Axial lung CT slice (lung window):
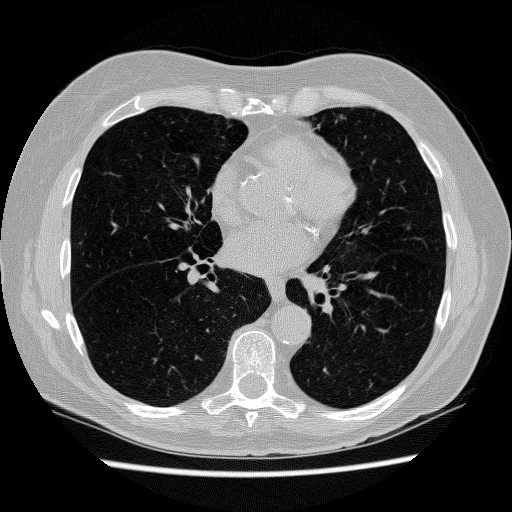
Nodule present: no